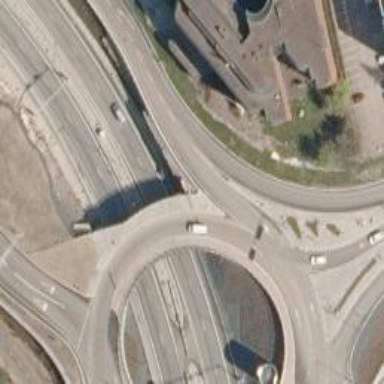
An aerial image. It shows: Secondary road with asphalt surface leading to roundabout junction.